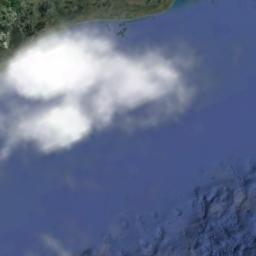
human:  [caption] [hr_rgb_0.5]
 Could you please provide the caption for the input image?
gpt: A white cloud floats above the forest and river .

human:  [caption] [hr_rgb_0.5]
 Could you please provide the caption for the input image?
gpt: White clouds on green land and blue sea .

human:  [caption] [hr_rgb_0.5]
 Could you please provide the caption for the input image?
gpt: The cumulus clouds are located above the surface of the sea while some ups and downs are on the ocean floor .

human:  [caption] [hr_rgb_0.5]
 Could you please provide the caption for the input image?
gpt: The white cloud is above green land and blue sea .

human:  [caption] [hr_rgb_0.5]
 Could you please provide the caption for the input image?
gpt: One piece of thick white cloud over a blue sea .